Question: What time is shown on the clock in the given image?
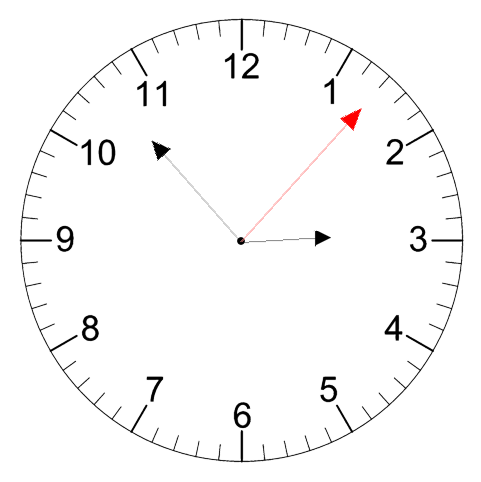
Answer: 02:53:07